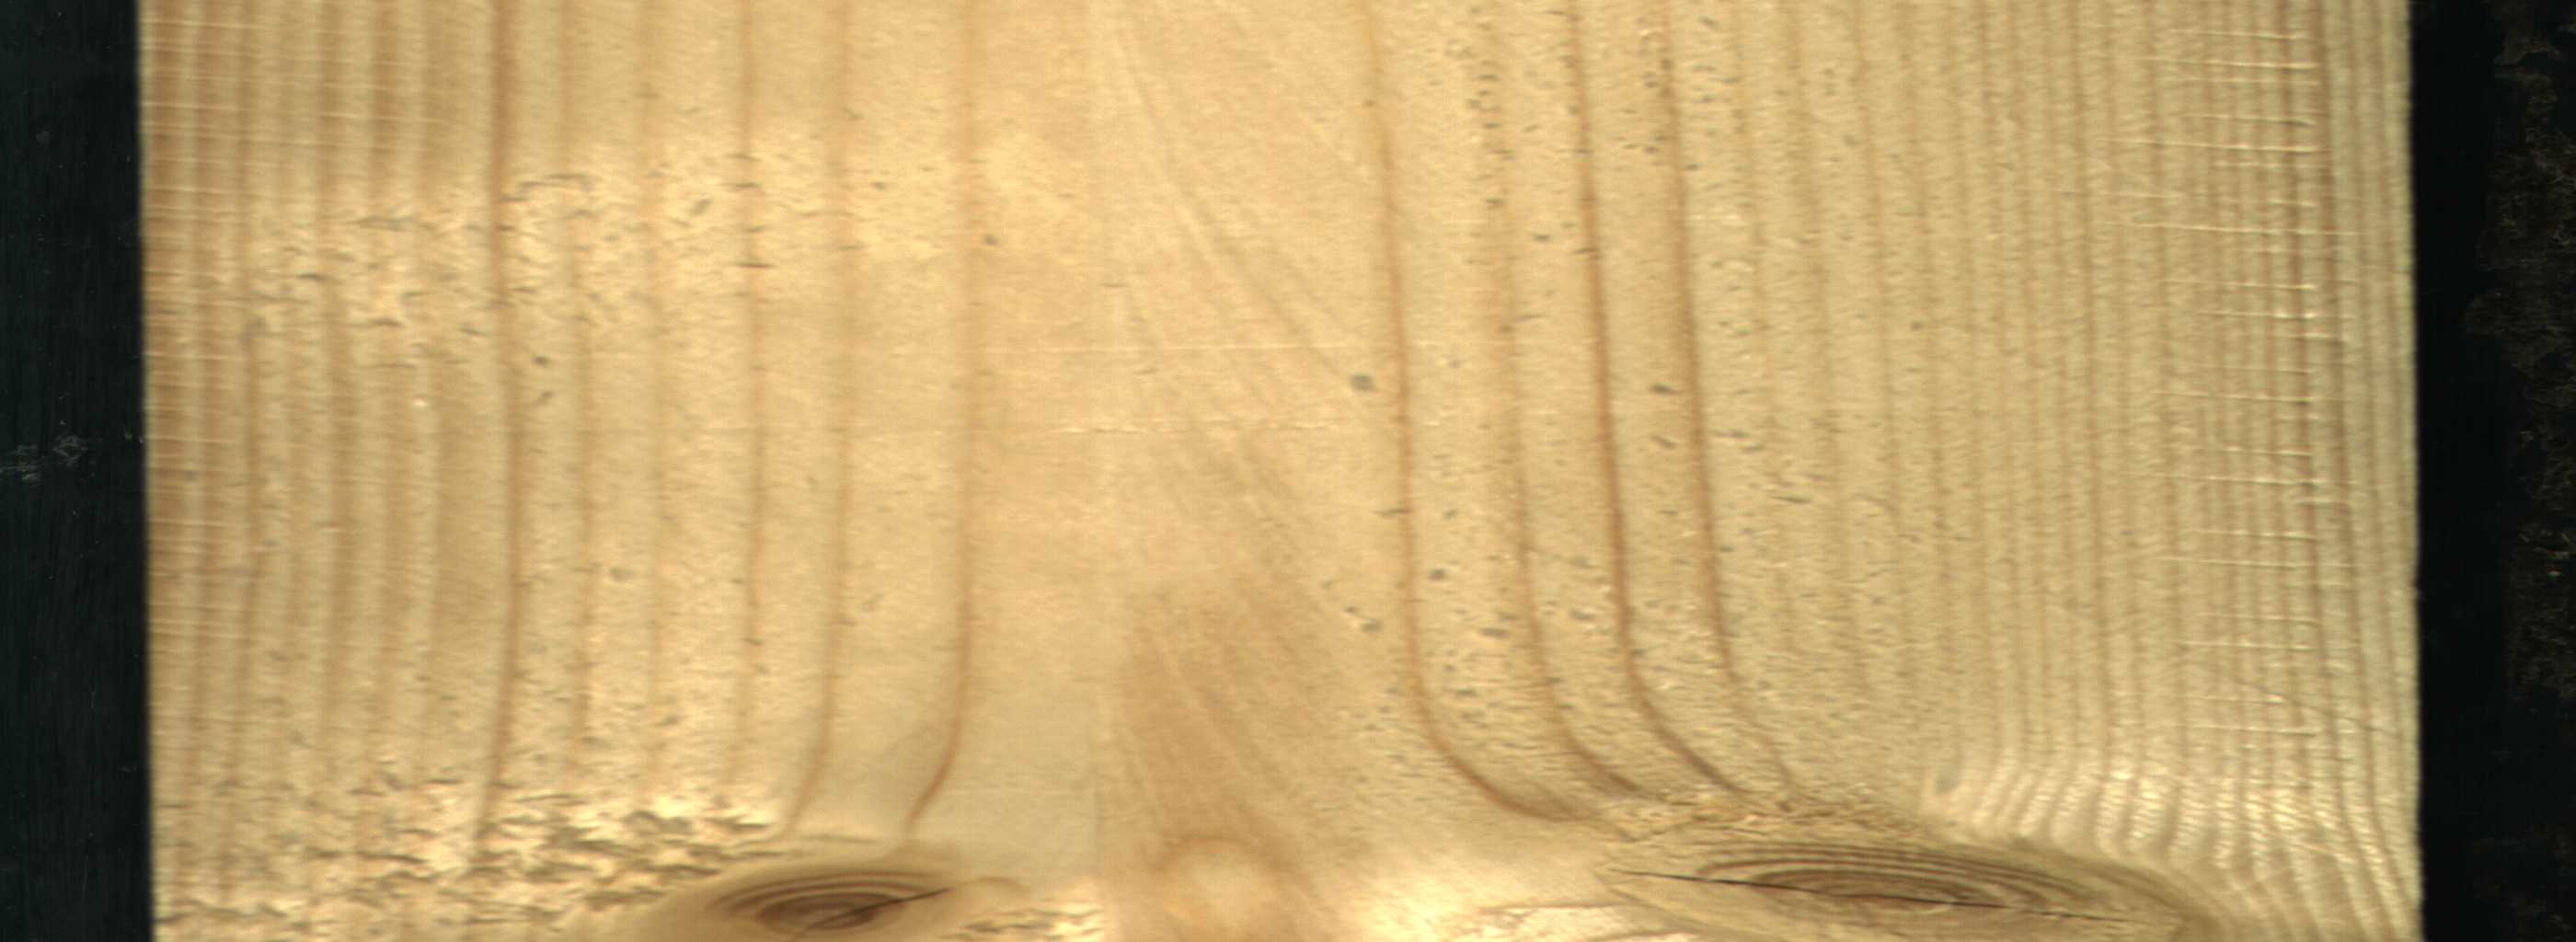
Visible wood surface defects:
knot_with_crack
knot_with_crack